Question: I am having these two table's
'''
Country Table Details Table
Id CountryId CountryName Id CountryId Description
-------------------------- ---------------------------
1 1 UK 1 1 xxxxx
2 2 USA 2 2 YYYYY
'''
Design Page

i will collect country name and description and save details to database
if user give the country name as 'United Kingdom' and give description and click save..@the time i my database i will use it as 'UK' But user enter as 'United Kingdom' if User enter as full formed country_name how to i identify the short form of that particular country.
'if user enter United Kingdom convert to UK'
How do i will check it..'is there any online website to do this?'
Please Say any Idea.
~Thanks.
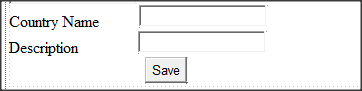
Answer: @Max is right! @GOPI if you want this way, use a Dictionary class to map user input. Use Hashtable in Dictionary class for auto suggestion and easy implementation. And also notify user about wrong inpur(in case if user inputs United Kingkong insted of United Kingdom).